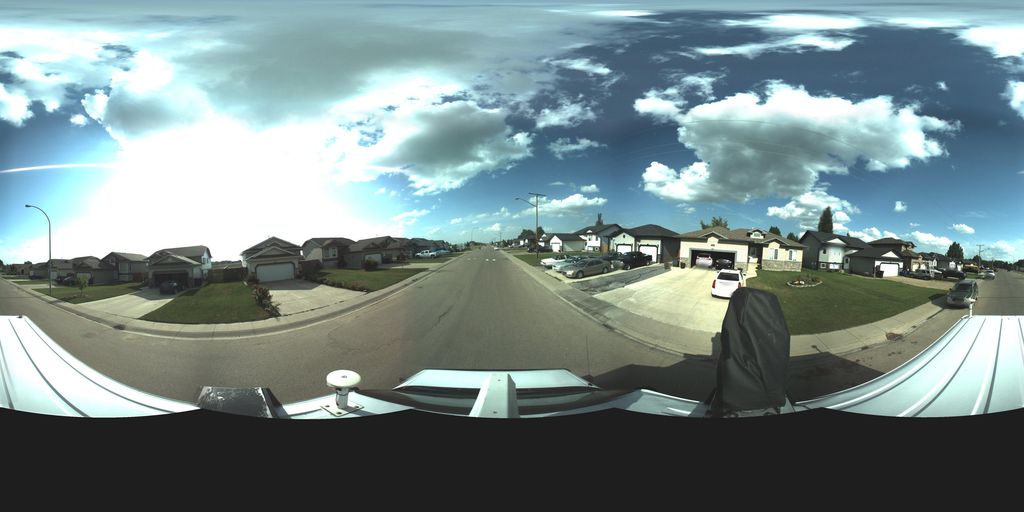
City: saskatoon